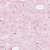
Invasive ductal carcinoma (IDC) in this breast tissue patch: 0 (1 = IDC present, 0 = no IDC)